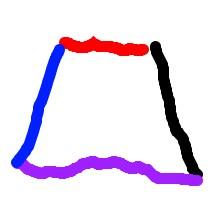
Shape: trapezoid